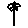
Label: flower